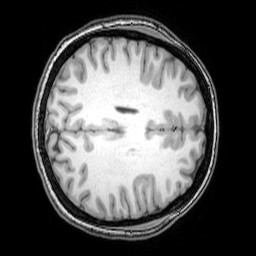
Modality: T1w
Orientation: axial
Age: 23
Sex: female
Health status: healthy
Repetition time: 0.081 s
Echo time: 0.037 s